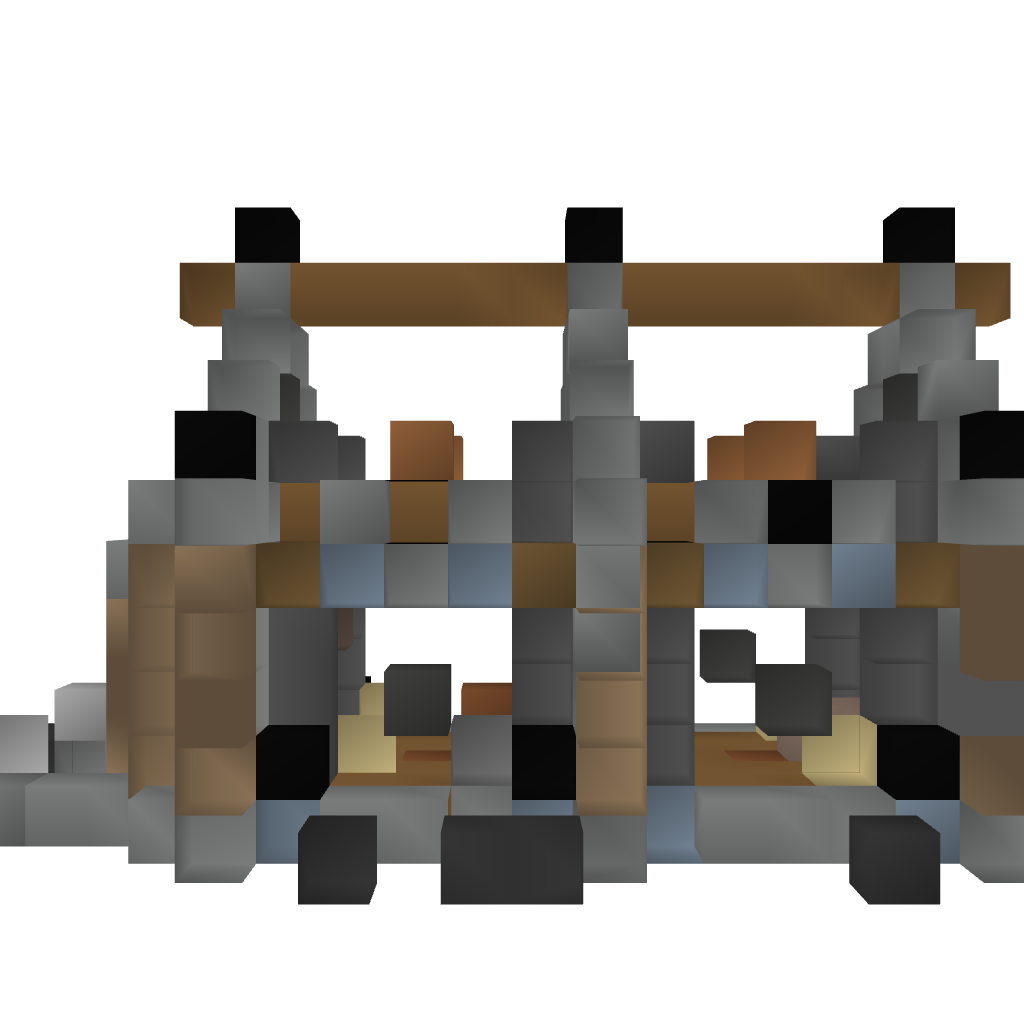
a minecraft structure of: House 2